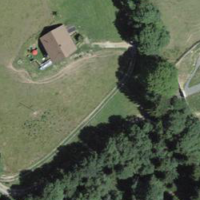
EUNIS habitat code: 23
Species observed at this site:
Falco tinnunculus